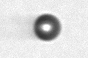
Label: bead